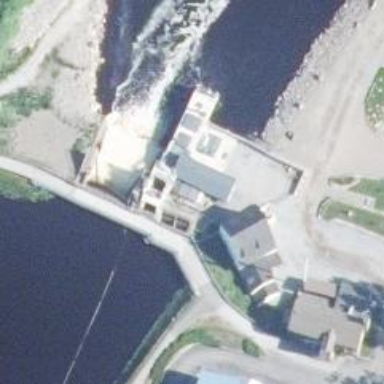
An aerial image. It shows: Hydro power generator.